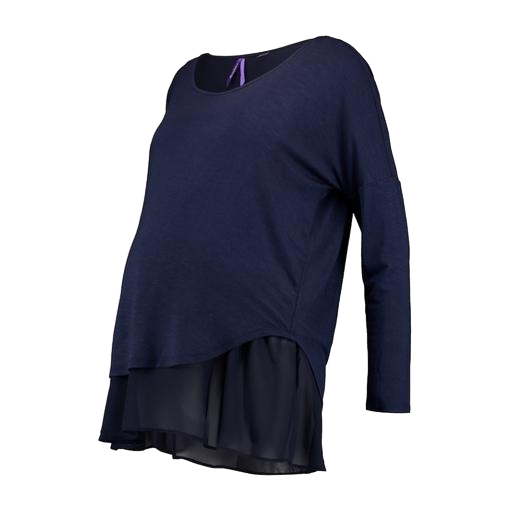
blue maternity/nursing top, blue polly plains layer tee, double layer t-shirt, white background